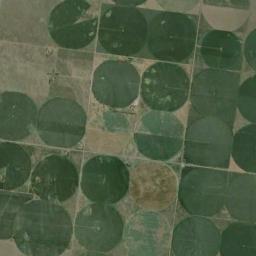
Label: circular_farmland